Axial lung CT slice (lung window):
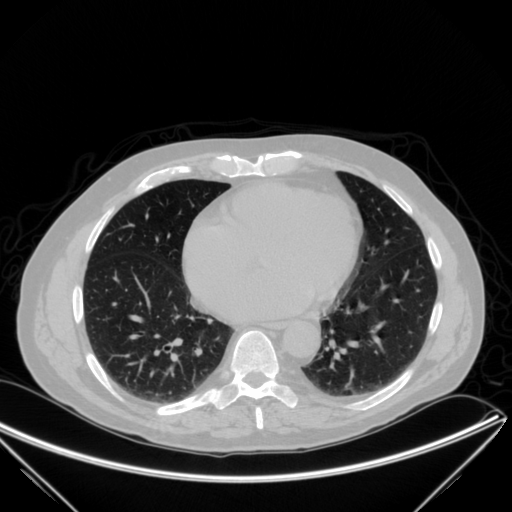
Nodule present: no